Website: crate-barrel
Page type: cart
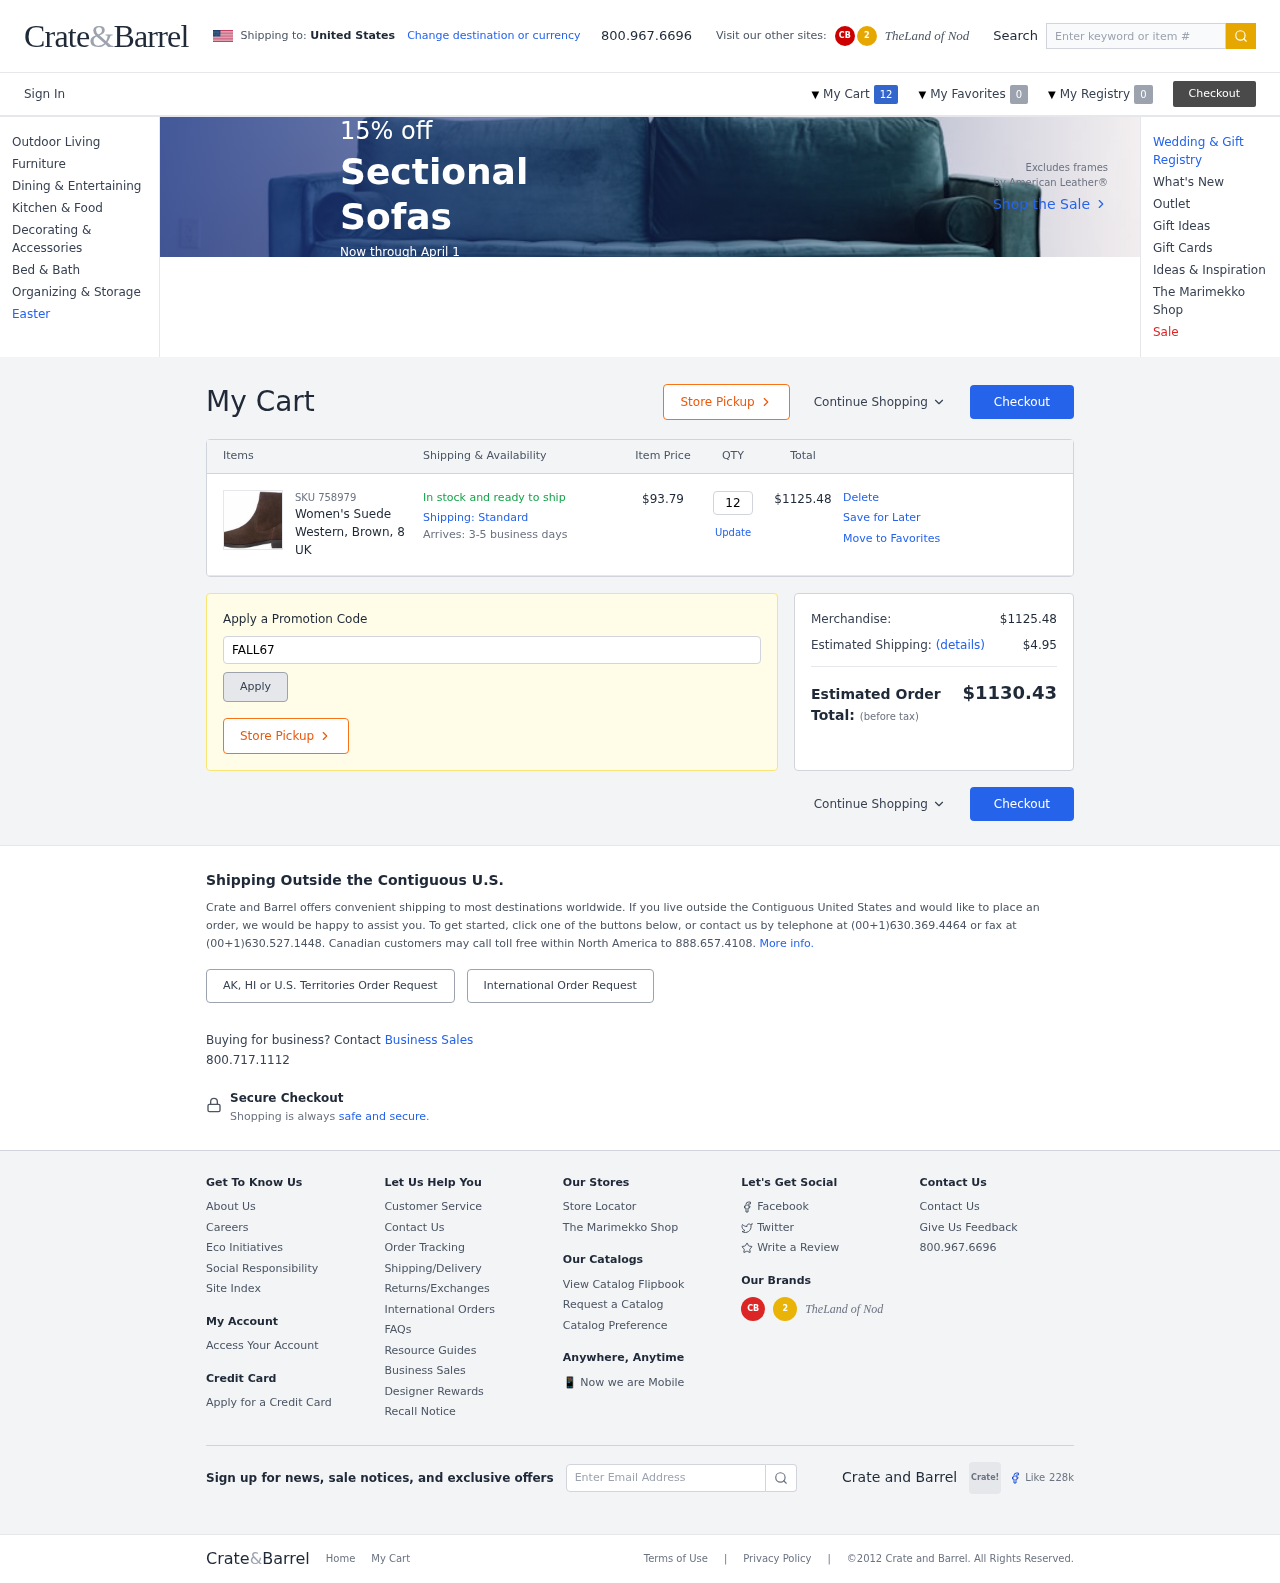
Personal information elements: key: PII_PROMO_CODE
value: FALL67
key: PII_COUNTRY
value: United States
Product elements: key: PRODUCT1_NAME
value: Women's Suede Western, Brown, 8 UK
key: PRODUCT1_PRICE
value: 93.79
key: PRODUCT1_QUANTITY
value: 12
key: PRODUCT1_SKU
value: SKU 758979
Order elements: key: ORDER_NUM_ITEMS
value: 12
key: ORDER_ITEM_TOTAL
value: $1125.48
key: ORDER_SUBTOTAL
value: $1125.48
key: ORDER_SHIPPING_COST
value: $4.95
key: ORDER_TOTAL
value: $1130.43
Search elements: key: HEADER_SEARCH
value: Enter keyword or item #